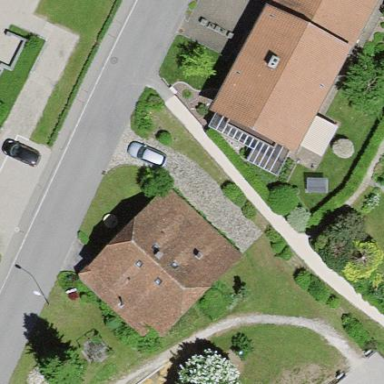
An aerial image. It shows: Residential building.